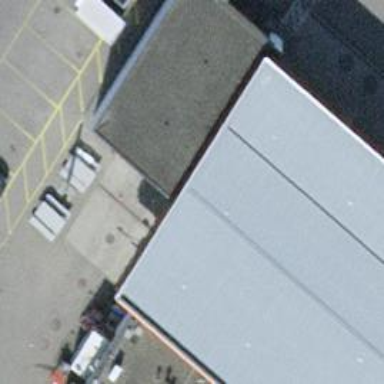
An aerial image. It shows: Industrial building housing car wash facility.